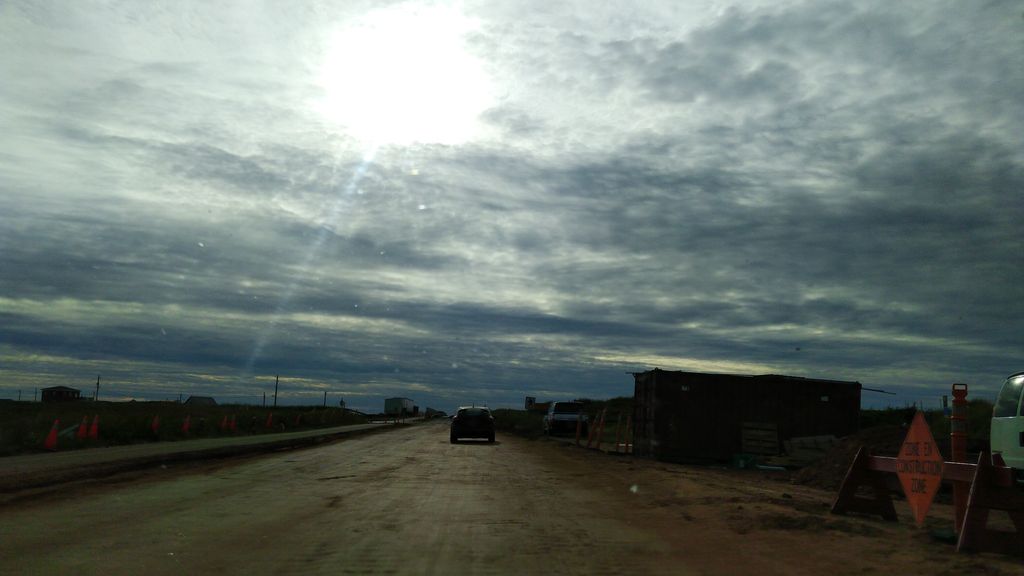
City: charlottetown